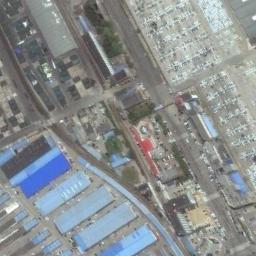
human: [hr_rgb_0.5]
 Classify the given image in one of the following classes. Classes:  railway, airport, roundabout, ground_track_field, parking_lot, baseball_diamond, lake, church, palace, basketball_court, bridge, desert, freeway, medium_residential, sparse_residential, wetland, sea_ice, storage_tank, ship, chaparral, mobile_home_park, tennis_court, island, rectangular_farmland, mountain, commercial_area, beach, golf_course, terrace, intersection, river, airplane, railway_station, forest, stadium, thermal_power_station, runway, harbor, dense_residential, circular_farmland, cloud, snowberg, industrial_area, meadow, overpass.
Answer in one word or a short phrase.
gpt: industrial_area